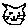
Label: cat